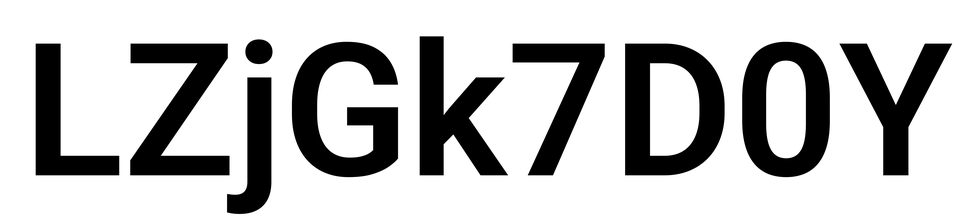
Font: Roboto_SemiBold